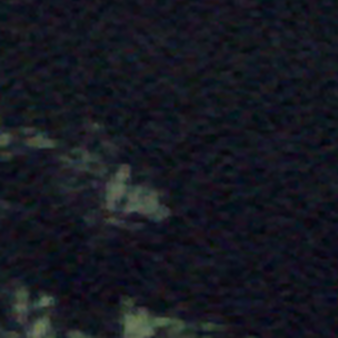
Label: other